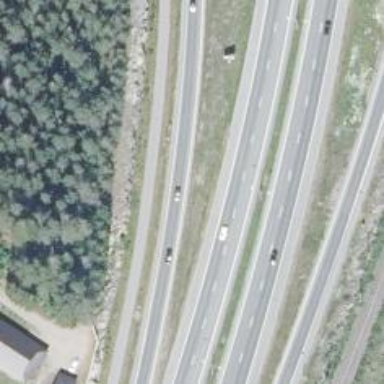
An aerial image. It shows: Asphalt motorway link with embankment.